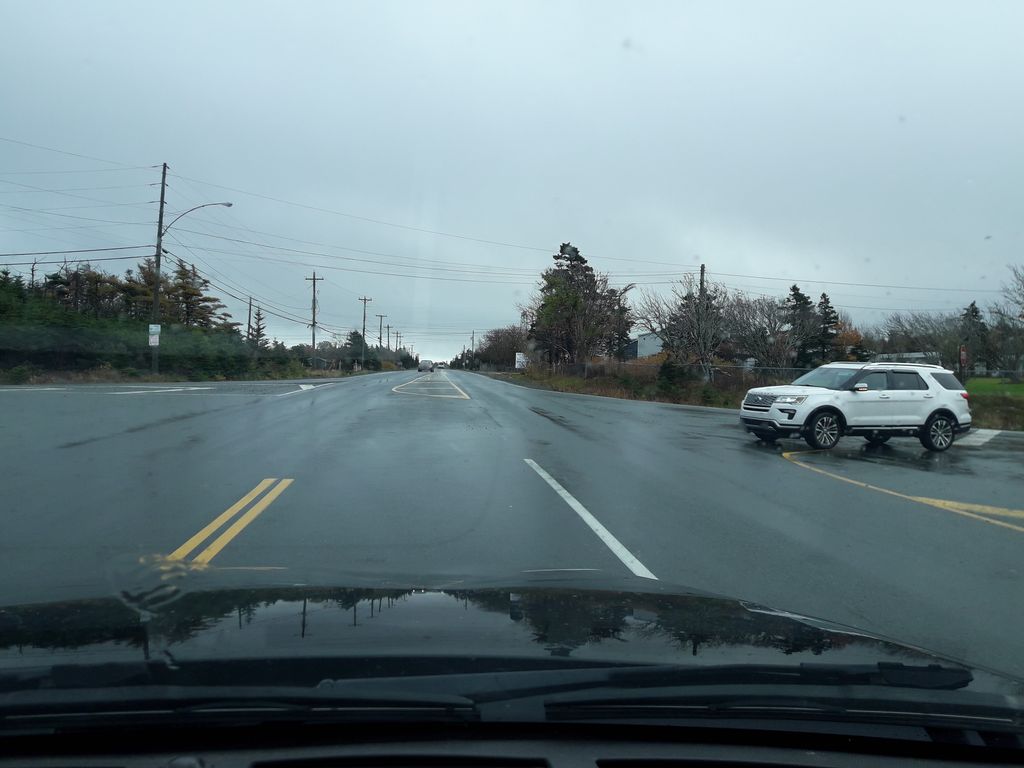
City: st_johns